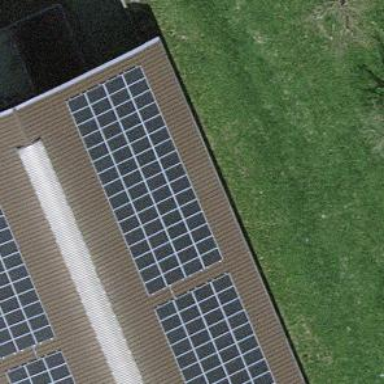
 consisting of solar photovoltaic panels."